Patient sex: M
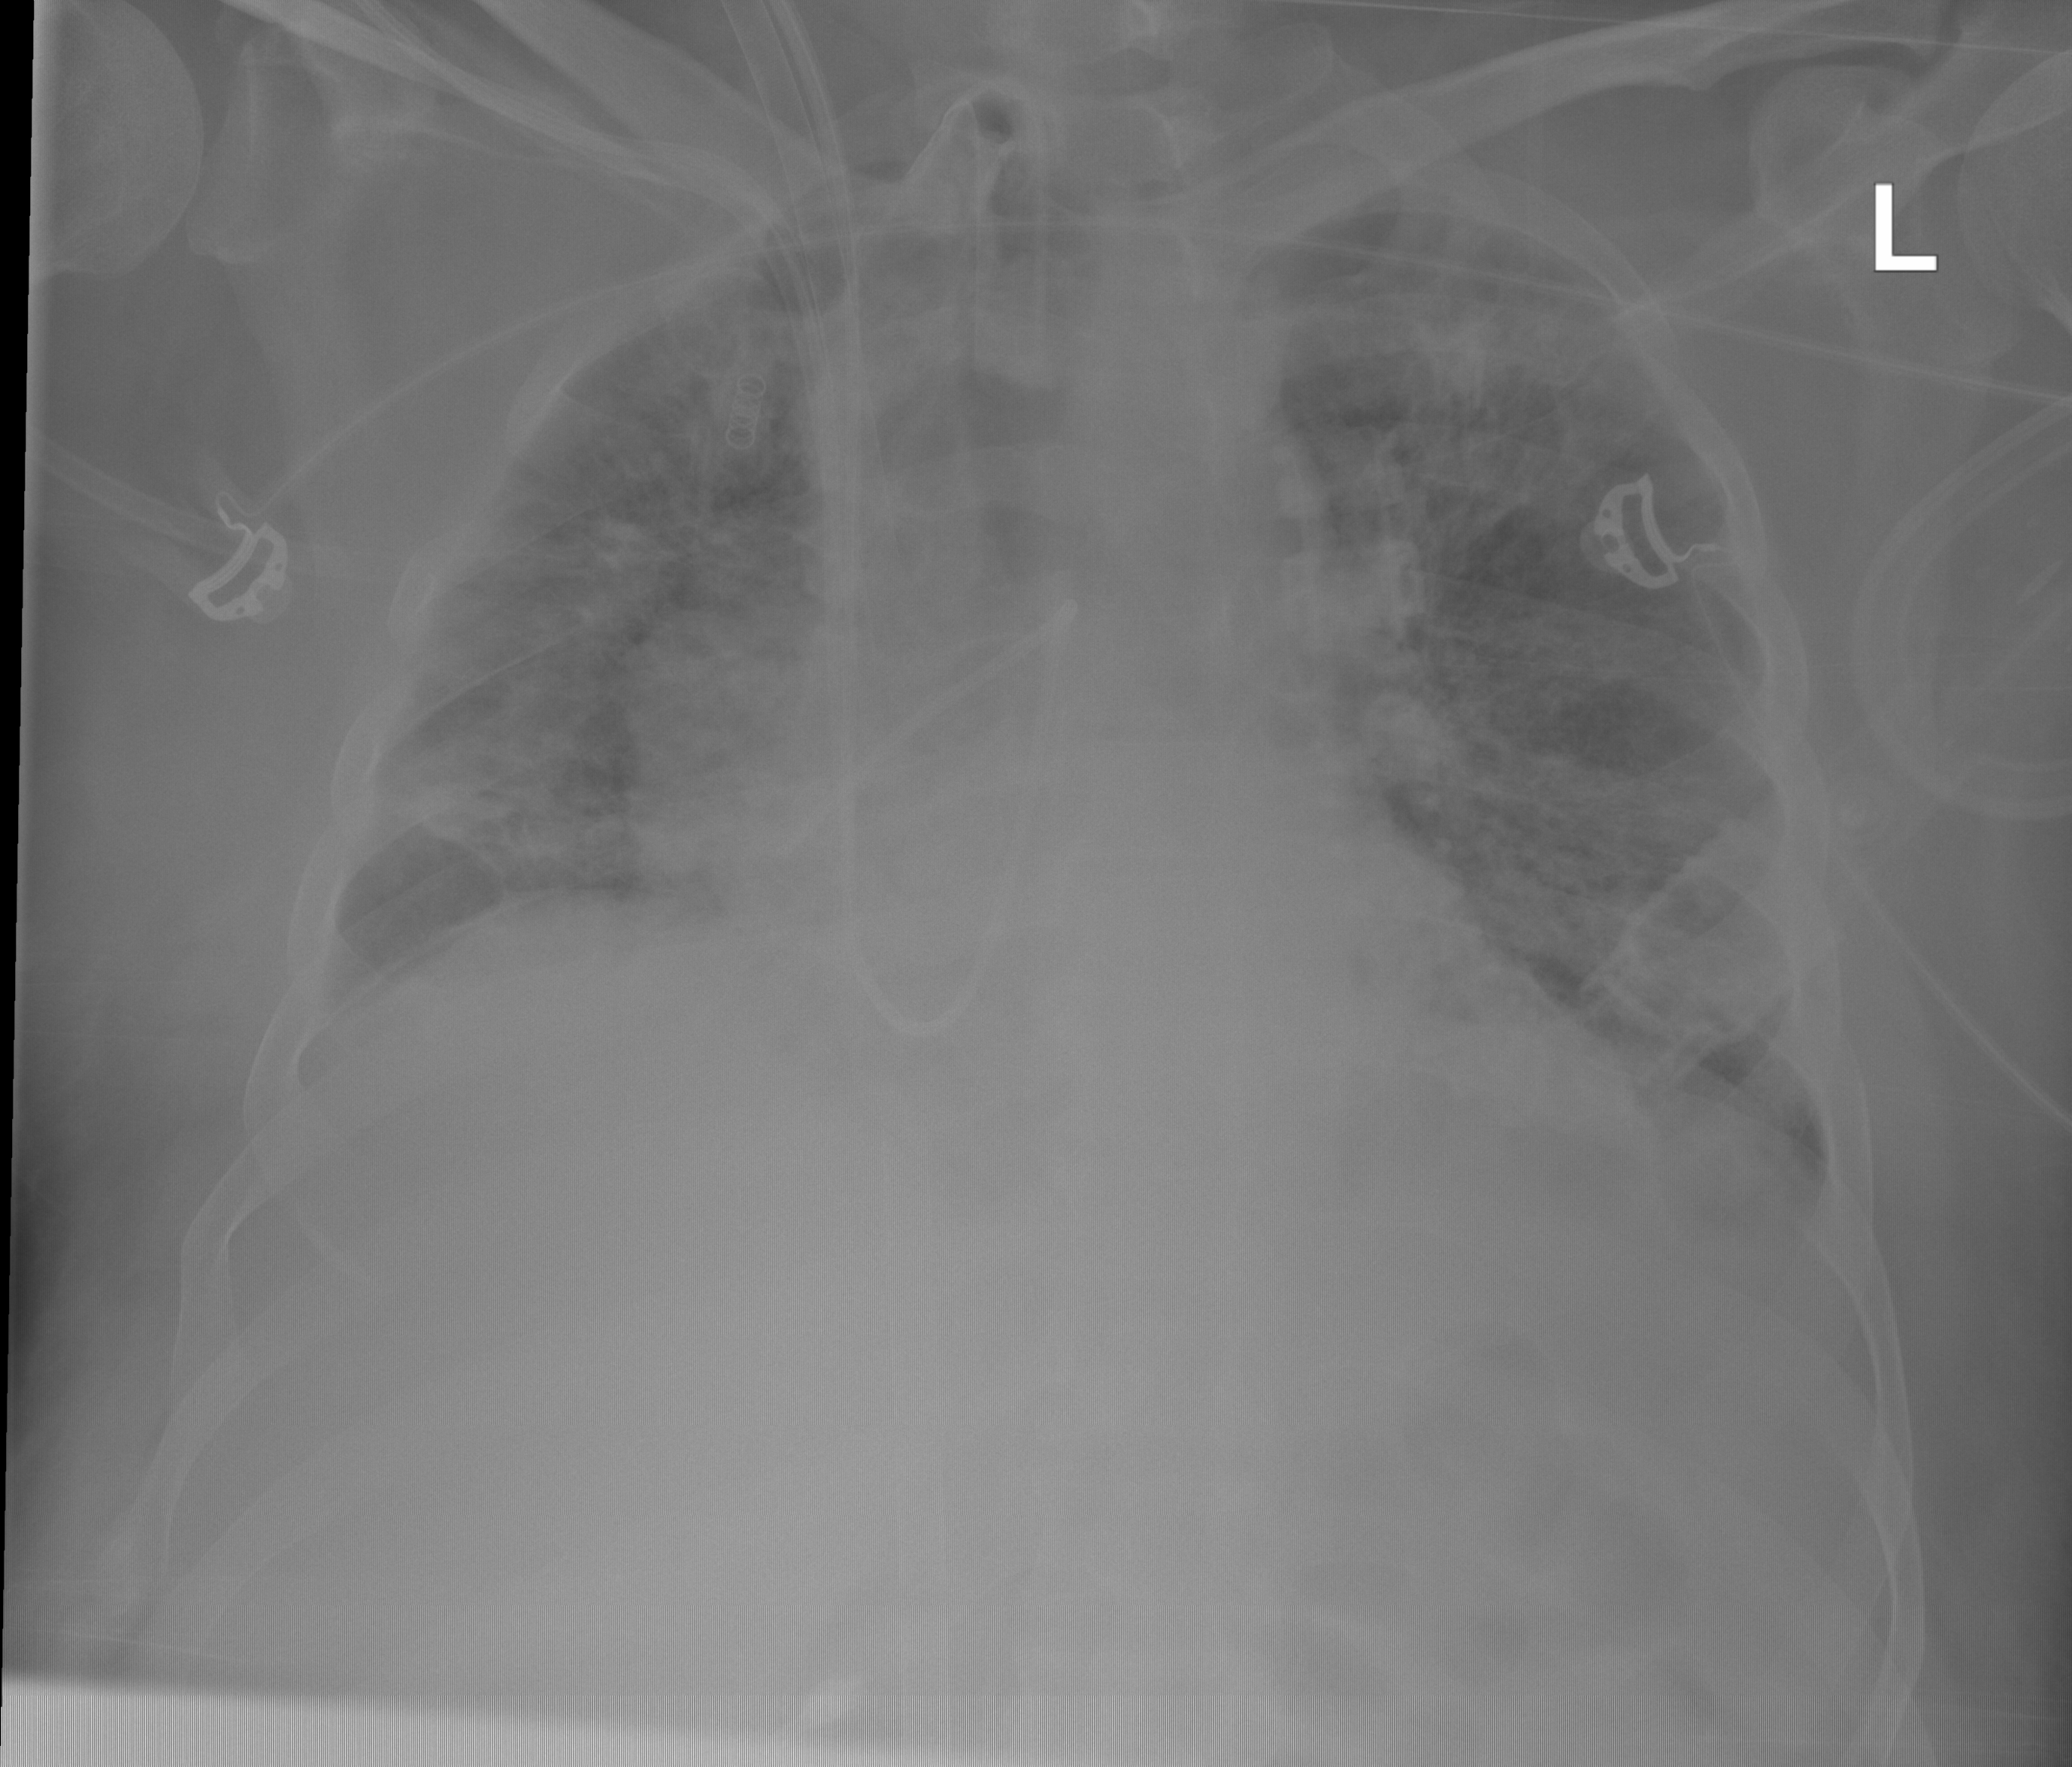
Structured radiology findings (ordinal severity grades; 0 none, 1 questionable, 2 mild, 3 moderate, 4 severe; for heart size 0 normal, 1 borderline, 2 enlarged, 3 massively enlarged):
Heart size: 2
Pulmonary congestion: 1
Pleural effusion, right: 0
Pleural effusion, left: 0
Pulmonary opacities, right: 2
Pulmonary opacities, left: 2
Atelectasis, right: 2
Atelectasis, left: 2